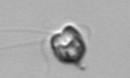
Label: Pyramimonas_longicauda